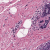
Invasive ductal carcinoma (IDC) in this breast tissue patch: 0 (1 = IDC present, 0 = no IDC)